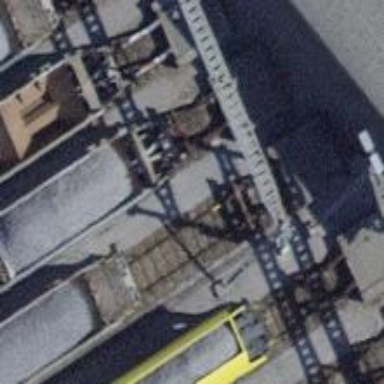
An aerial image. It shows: Railway buffer stop.